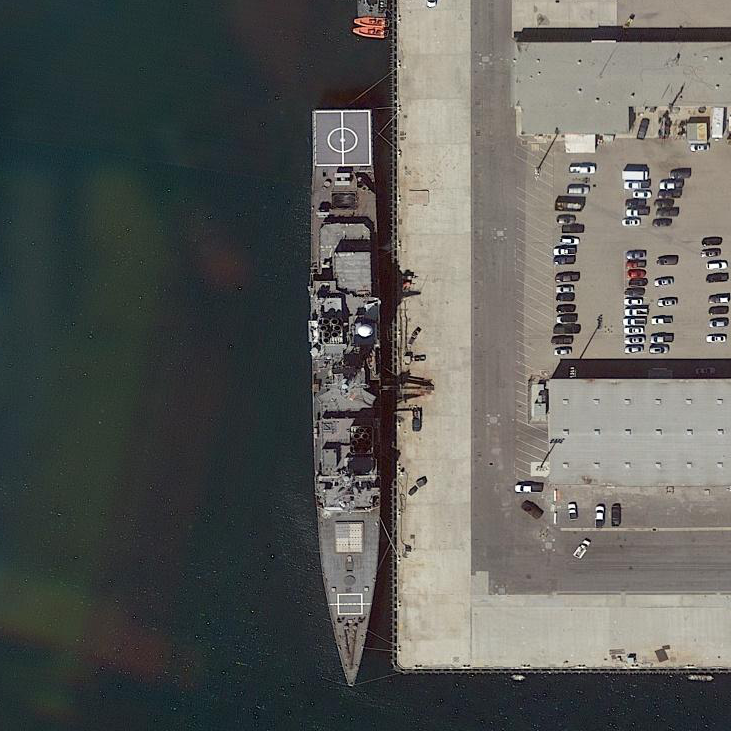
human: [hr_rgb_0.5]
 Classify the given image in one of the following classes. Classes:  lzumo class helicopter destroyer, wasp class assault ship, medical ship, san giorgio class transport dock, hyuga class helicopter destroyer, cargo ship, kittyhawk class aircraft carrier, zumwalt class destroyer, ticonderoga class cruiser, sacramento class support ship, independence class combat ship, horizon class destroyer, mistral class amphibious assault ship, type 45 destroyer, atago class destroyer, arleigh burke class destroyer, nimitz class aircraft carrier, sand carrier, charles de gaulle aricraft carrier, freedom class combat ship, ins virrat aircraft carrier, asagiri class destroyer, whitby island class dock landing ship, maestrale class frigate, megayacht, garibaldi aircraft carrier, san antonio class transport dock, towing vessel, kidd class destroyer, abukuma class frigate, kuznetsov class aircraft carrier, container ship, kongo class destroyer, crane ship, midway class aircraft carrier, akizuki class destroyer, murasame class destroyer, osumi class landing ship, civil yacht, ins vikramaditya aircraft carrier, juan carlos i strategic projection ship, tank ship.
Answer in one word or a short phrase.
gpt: Ticonderoga class cruiser